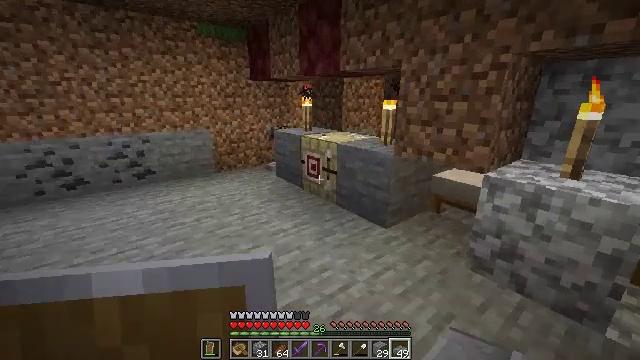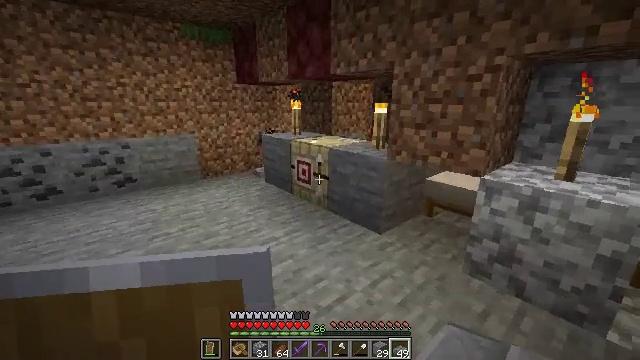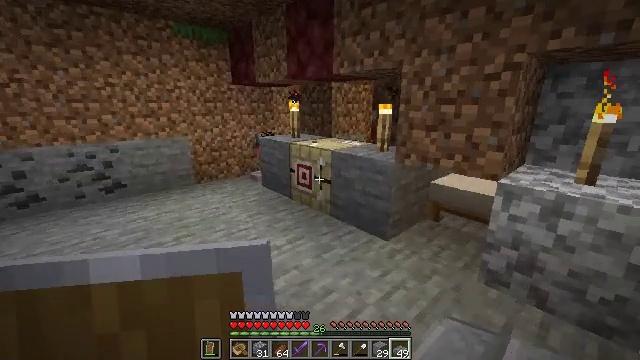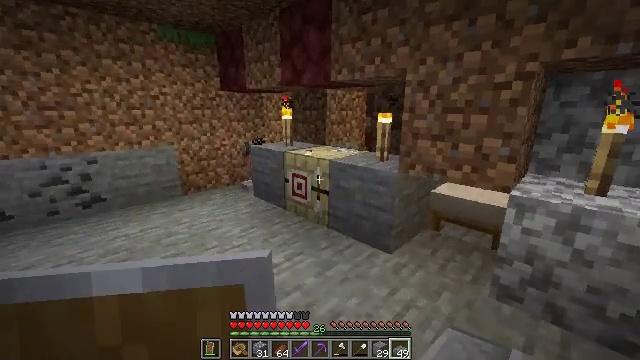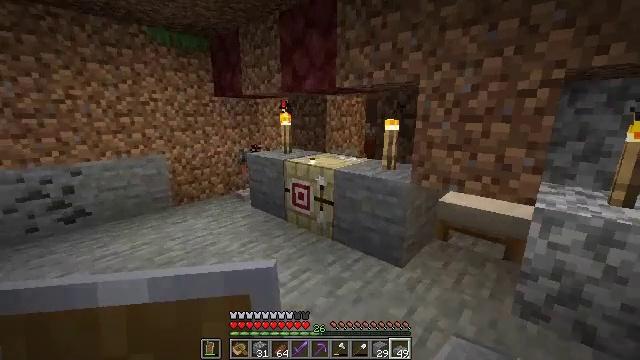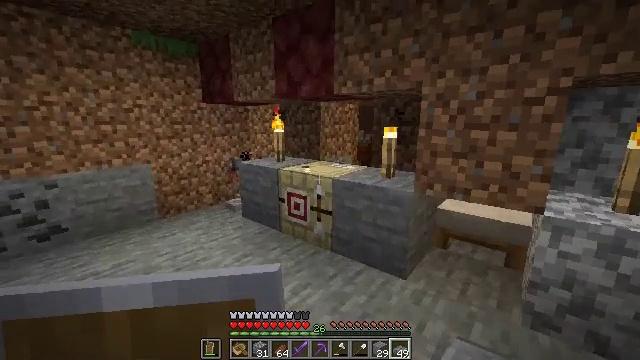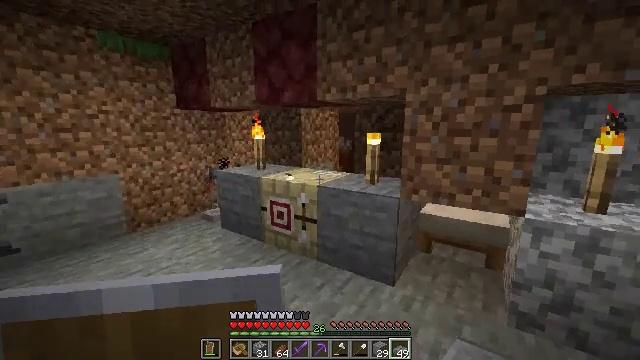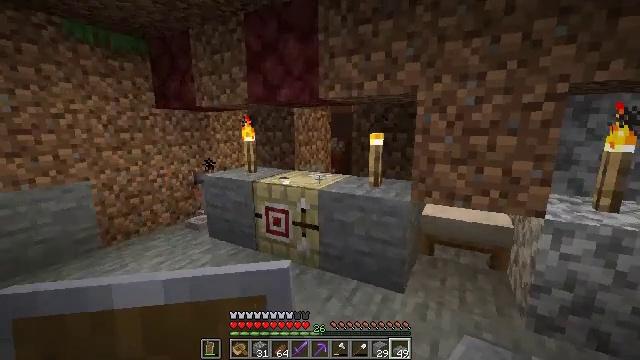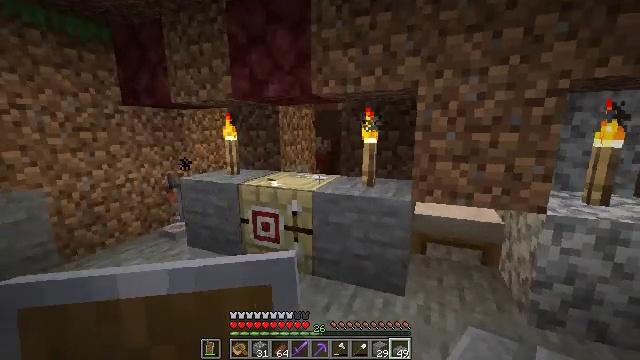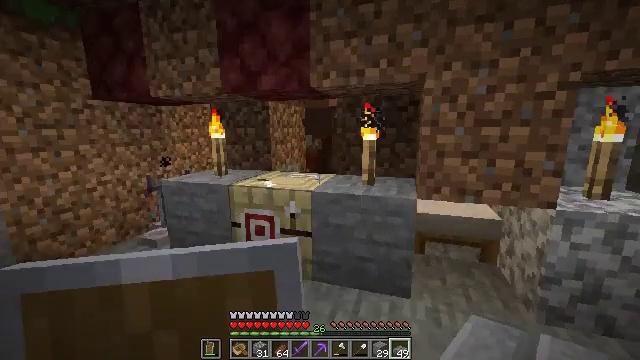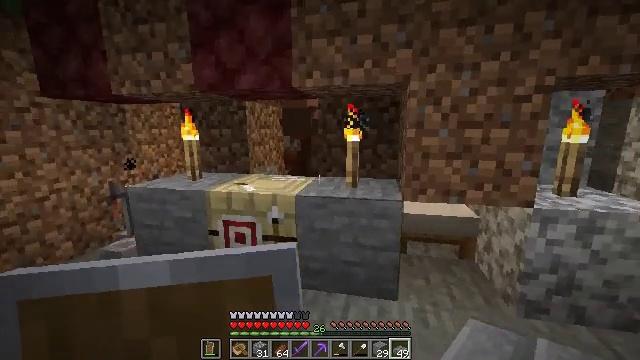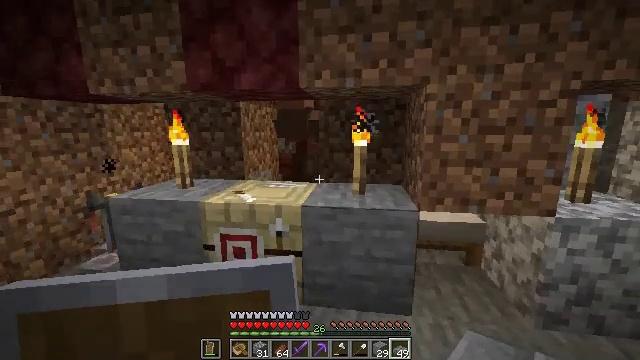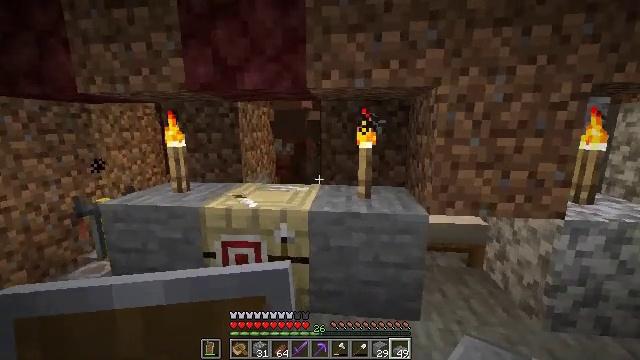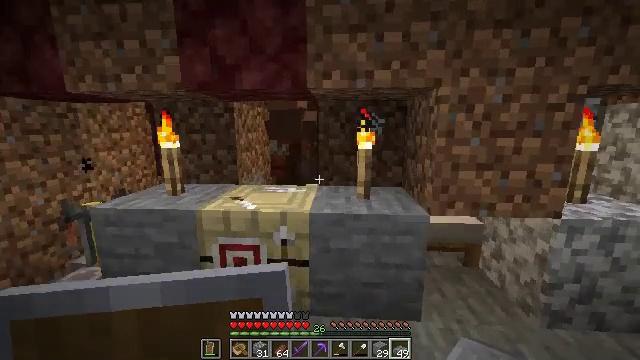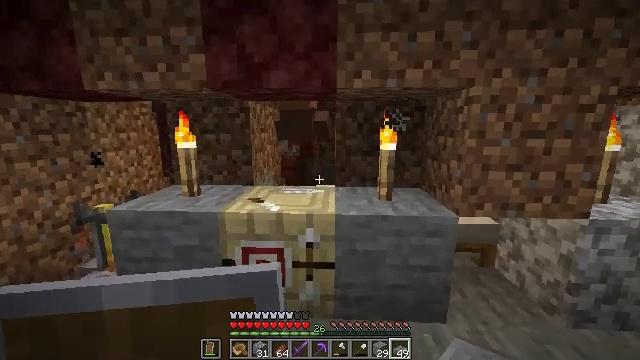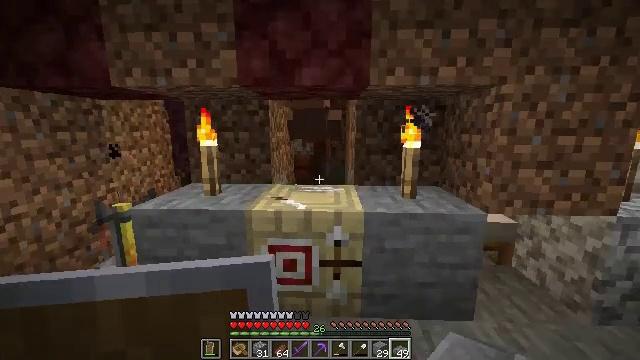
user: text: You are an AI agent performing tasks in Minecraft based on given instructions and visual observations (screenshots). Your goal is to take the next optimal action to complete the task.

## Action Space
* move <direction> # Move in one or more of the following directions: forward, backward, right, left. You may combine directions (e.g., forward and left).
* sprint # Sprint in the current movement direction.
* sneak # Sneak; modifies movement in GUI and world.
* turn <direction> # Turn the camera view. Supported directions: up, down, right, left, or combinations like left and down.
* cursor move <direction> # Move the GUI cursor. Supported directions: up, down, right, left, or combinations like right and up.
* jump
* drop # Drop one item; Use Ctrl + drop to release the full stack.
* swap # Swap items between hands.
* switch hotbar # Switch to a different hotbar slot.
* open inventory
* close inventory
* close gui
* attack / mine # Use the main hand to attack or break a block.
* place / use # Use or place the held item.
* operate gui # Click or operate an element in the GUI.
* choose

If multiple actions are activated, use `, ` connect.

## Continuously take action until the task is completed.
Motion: motion action
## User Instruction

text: Mine the iron door to remove it.
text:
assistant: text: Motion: move forward and move left, turn right
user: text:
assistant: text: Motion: move forward and move left, turn right
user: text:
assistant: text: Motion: move forward and move left, turn right and up
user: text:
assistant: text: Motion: move forward and move left, turn right and up
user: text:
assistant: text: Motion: move forward and move left, turn right and up
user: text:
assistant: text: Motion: move forward and move left, turn right and up
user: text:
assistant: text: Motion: move forward and move left, turn right
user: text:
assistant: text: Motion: move forward and move left, turn right
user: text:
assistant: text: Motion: move forward and move left, turn right
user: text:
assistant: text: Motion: move forward and move left, turn right
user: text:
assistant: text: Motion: move forward and move left, turn right
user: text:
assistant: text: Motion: move left, turn right
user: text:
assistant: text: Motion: move left, turn right
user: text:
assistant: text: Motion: move left, turn right
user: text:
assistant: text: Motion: move left
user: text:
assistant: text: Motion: move left
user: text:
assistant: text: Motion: move left
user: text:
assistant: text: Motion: no_op
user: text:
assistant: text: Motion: no_op
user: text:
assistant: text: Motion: no_op
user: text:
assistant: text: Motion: no_op
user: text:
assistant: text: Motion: no_op
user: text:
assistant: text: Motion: no_op
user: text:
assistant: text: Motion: no_op
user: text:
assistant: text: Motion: no_op
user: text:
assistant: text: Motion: no_op
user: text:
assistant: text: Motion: no_op
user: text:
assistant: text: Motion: no_op
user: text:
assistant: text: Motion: no_op
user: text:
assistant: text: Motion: no_op